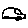
Label: car